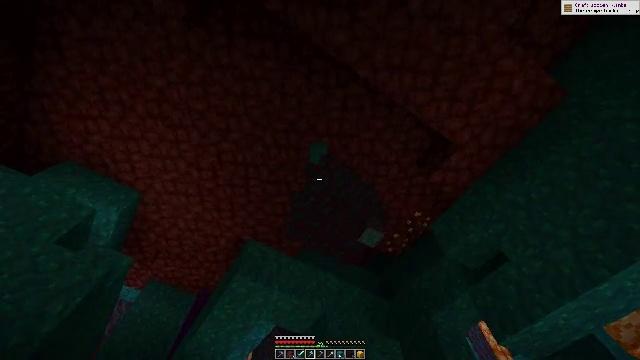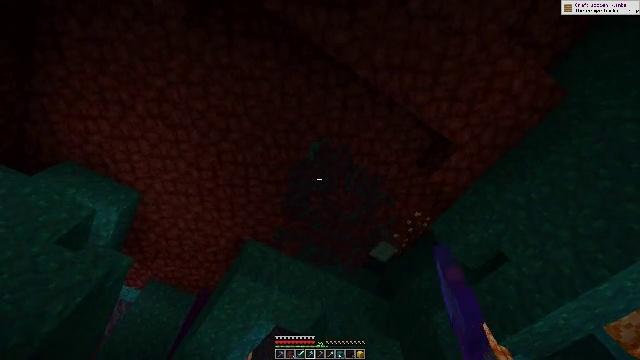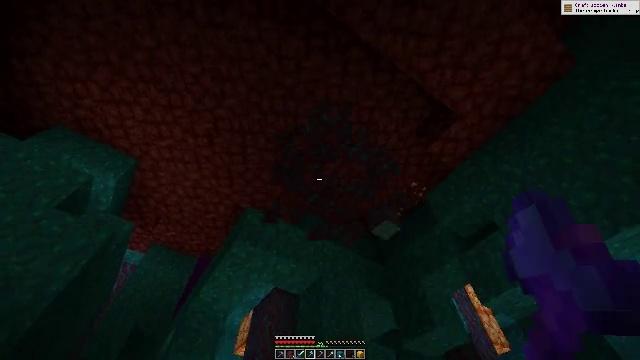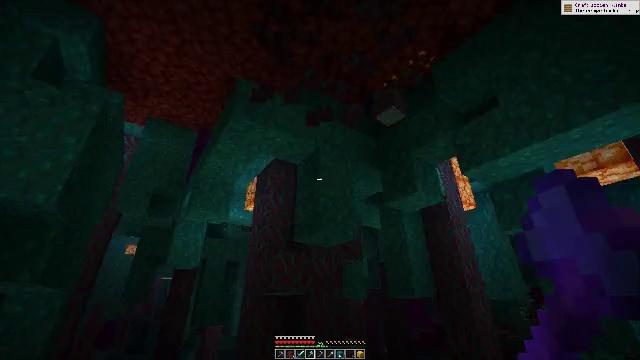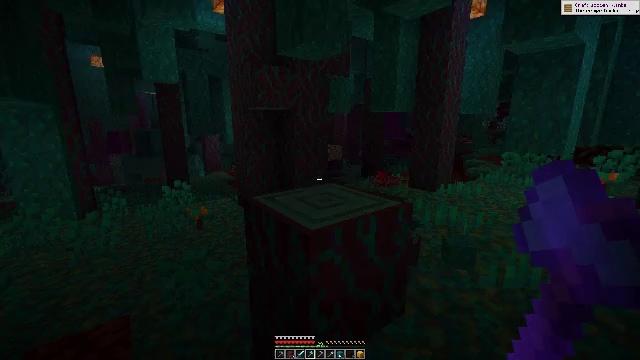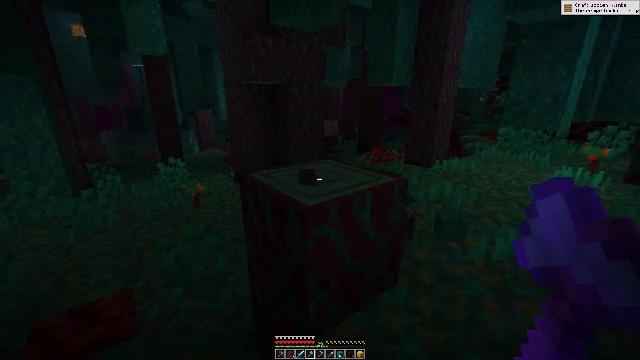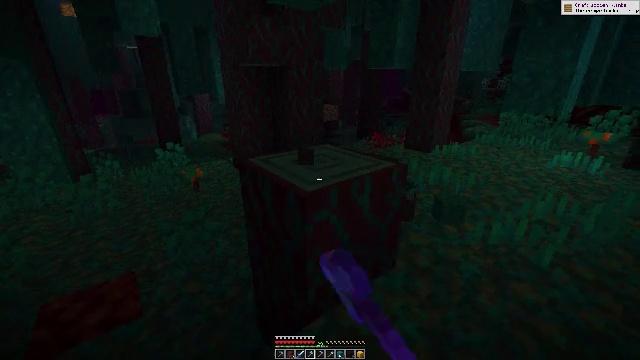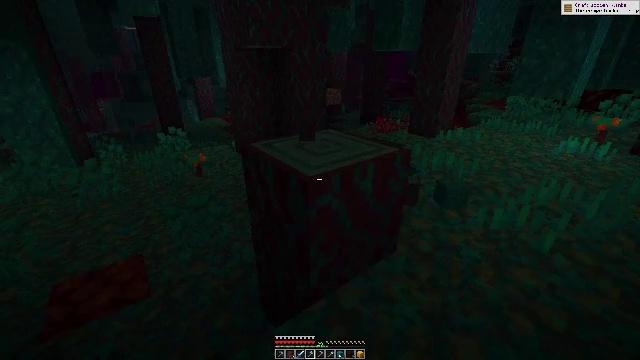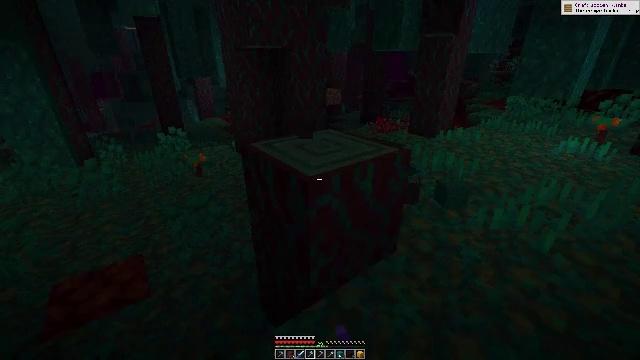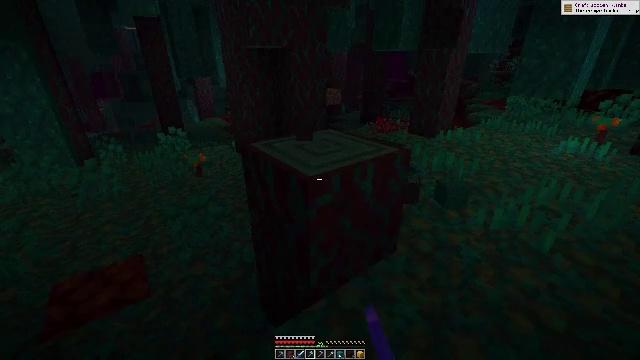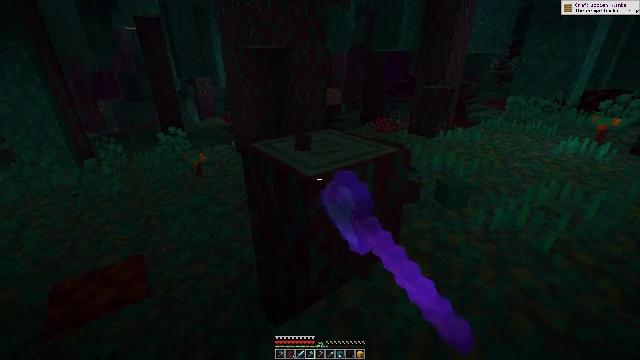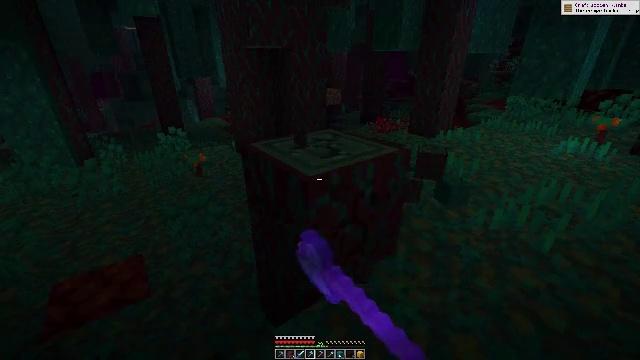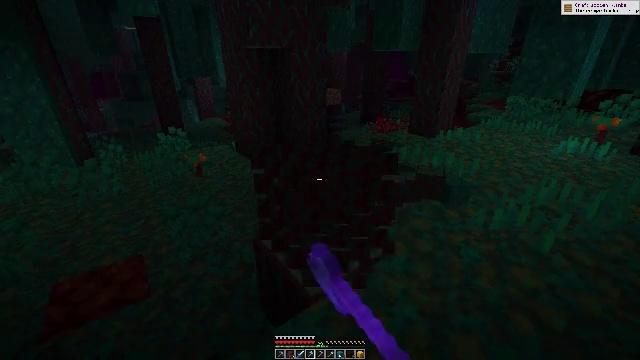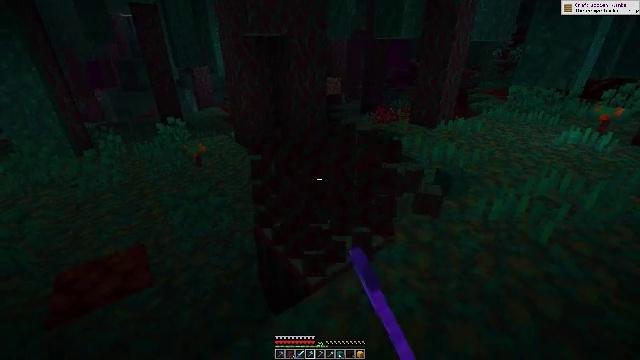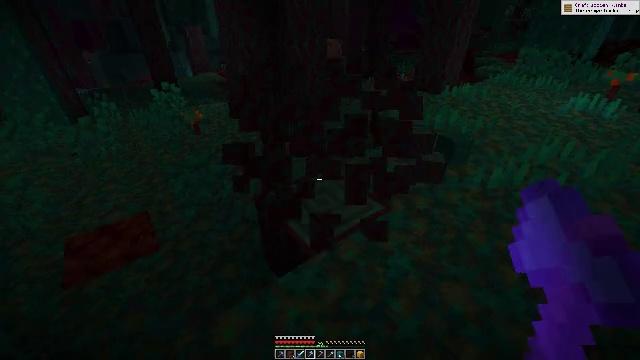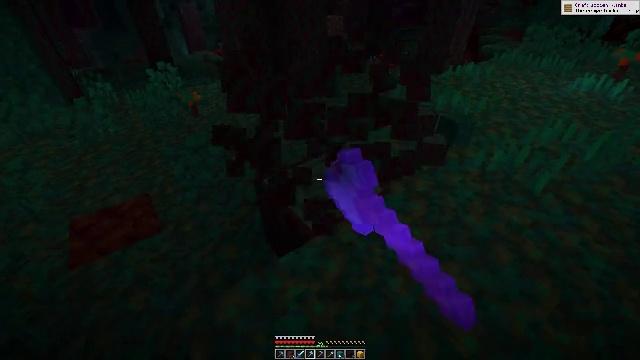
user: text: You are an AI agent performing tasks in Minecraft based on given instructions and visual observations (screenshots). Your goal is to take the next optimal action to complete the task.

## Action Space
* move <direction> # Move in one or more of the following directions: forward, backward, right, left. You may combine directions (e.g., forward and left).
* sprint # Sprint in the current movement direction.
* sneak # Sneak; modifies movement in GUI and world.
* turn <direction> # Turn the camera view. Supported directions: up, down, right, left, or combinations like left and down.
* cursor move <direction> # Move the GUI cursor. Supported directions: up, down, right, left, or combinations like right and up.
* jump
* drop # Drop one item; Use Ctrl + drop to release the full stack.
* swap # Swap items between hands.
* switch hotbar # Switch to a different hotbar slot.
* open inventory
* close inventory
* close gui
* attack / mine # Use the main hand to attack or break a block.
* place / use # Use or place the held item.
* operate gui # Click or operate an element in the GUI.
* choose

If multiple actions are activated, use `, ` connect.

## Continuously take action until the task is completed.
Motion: motion action
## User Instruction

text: Break the warped stem block.
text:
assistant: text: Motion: attack / mine
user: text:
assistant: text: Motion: turn down, attack / mine
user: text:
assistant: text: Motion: turn down, attack / mine
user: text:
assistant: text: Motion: turn right and down, attack / mine
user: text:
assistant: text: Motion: turn down, attack / mine
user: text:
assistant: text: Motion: turn down, attack / mine
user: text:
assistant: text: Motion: turn down, attack / mine
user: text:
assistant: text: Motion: attack / mine
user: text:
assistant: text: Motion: attack / mine
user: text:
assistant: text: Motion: attack / mine
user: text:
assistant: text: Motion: attack / mine
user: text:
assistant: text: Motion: attack / mine
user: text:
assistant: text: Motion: turn down, attack / mine
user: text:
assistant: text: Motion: turn down, attack / mine
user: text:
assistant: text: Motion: turn down, attack / mine
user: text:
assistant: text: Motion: turn down, attack / mine
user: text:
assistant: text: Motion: turn down, attack / mine
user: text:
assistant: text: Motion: turn down, attack / mine
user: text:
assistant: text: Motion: turn down, attack / mine
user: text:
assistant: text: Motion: attack / mine
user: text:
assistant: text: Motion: attack / mine
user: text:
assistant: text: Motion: attack / mine
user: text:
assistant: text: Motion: move forward, attack / mine
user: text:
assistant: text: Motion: move forward, attack / mine
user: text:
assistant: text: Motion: move forward
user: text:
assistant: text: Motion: move forward
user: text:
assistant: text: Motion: move forward
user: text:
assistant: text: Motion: move forward, turn right and down
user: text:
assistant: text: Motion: move forward
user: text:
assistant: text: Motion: move forward, turn right and down